Question: i am creating a button with three divs. first div has leftcorner image, second div which is in the middle has a image which is stretched depends on the text width and then the right div having rightcorner image.
This is how it is made

This is the <URL> i am trying to create a button. but the div are not showing correctly. If i simple put images together without divs then i can see the images. Can anyone tell me how can i make a button with three divs? I am not a front end developer but this thing came up in my project and i have to work on this one. Thanks
'''
<div class="container" >
<div id='leftdiv'><img src="http://i.share.pho.to/ff6cc4e3_o.png"></div>
<div id='backgrounddiv'>Click me<img src="http://i.share.pho.to/0ffe9c14_o.png"></div>
<div id='rightdiv'><img src="http://i.share.pho.to/245be416_o.png"></div>
</div>
'''
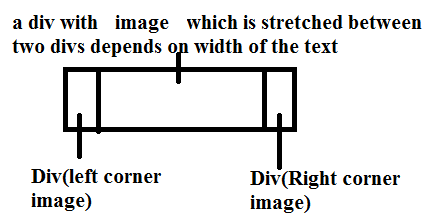
Answer: You need to change your css and use image background for middle div which has text
'''
#container{
display:inline-block;
}
#leftdiv{
float:left;
}
#backgrounddiv{
background:url("http://i.share.pho.to/0ffe9c14_o.png") top center repeat-x;
float:left;
height:70px;
padding:10px;
line-height:70px;
}
#rightdiv{
float:left;
}
'''
please refer the fixed code : <URL>